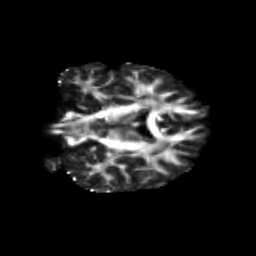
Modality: FA
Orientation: coronal
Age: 21
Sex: male
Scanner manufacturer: siemens
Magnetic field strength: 3 T
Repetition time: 3.5 s
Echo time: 0.125 s